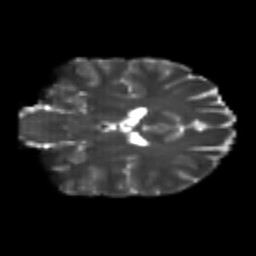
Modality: T2w
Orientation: coronal
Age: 25
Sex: female
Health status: healthy
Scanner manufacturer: philips
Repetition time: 7.384 s
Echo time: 0.08599 s